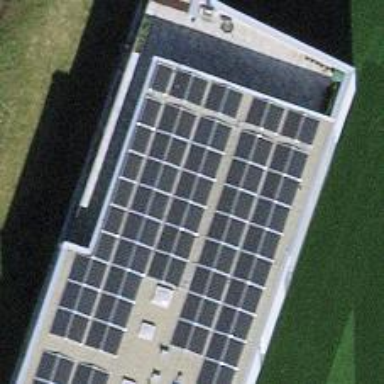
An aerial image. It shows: Solar photovoltaic panel generator.